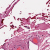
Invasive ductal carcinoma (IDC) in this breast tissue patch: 0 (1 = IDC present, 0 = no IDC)